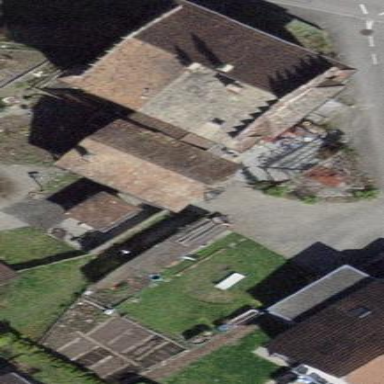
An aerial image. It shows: Detached building with gabled roof.